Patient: sex F, age 75
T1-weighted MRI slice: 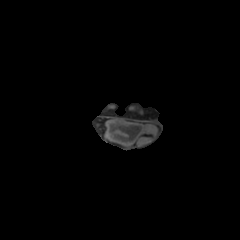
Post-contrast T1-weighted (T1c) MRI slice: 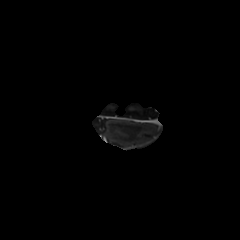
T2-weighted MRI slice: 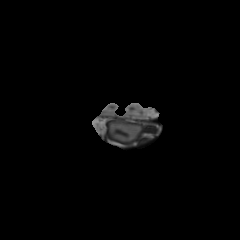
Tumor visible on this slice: yes
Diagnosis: Glioblastoma, IDH-wildtype
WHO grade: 4